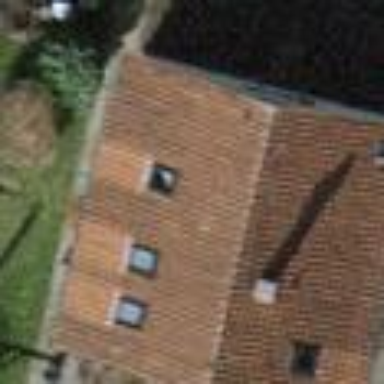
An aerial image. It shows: Building with gabled roof.